Question: I create a game and I need use inertia for object.

The image shows all what I need.
When I touch on screen, blueObject no longer uses the position of brownObject and rotation of redObject. And I add component Rigidbody. The object just falls down. I need him to fall further along his trajectory (inertia).
I tried to use 'addForce(transform.forward * float)', this not work.
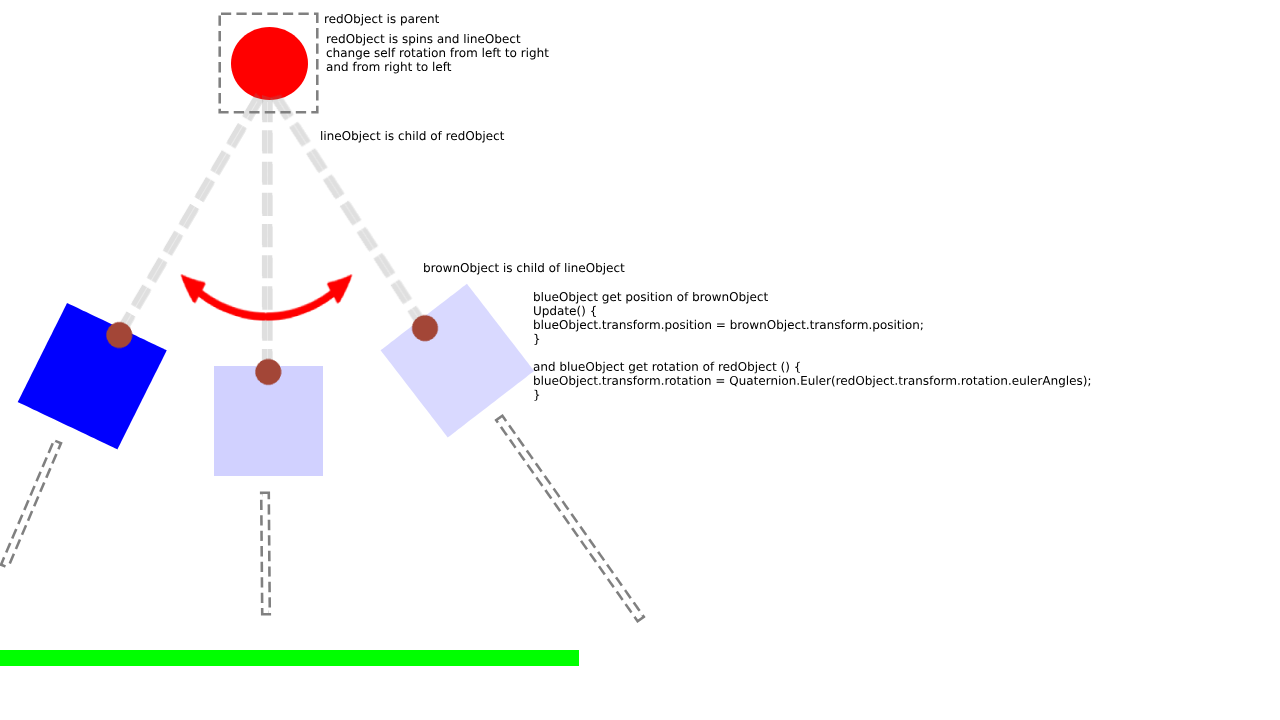
Answer: By setting the position of the transform, you don't use Unity Physics engine. Your cube must have a rigidbody from the begin of the simulation and what you need here is a spring joint (<URL> or a fixed joint.